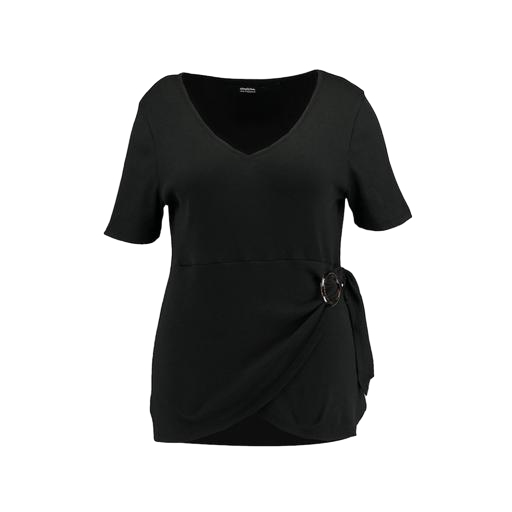
black plus size printed t-shirt only macy, black belted t-shirt, black v-neck top only macy, white background